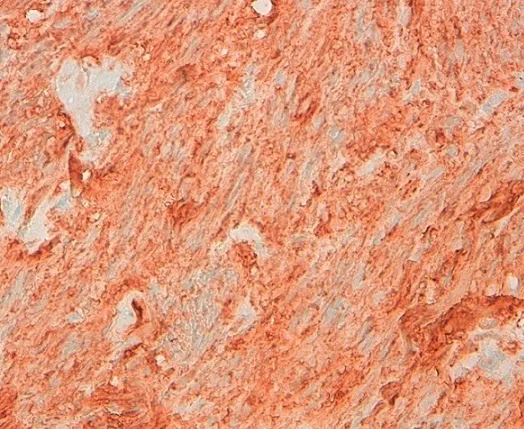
Positive immunomarquge cKit (x 400).
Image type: pathology (immunostaining)